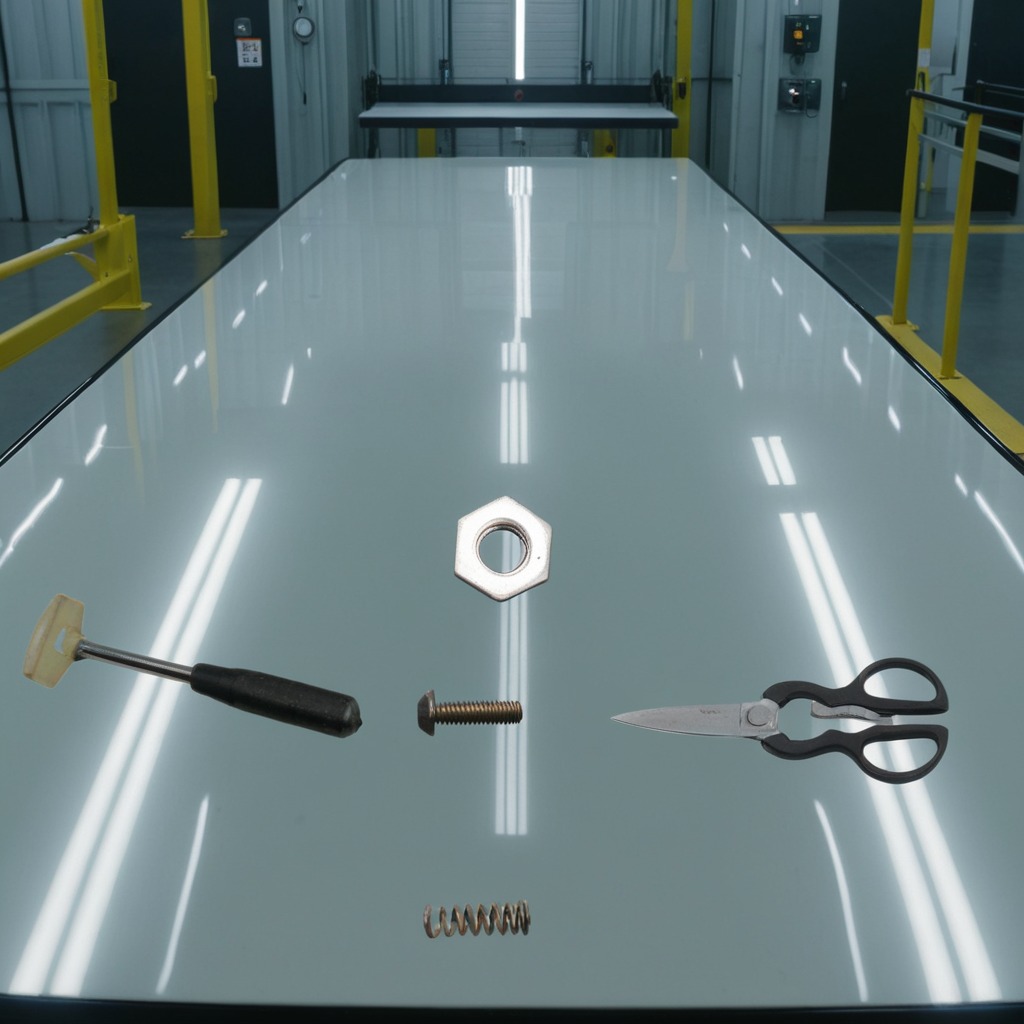
A metal machine screw, a hammer, a coiled metal spring, a metal nut, and a pair of scissors are lying on a high-gloss table in a ship maintenance bay industrial lighting.